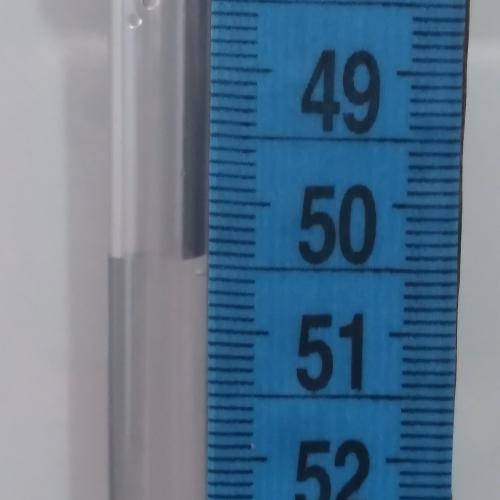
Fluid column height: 50.4 cm